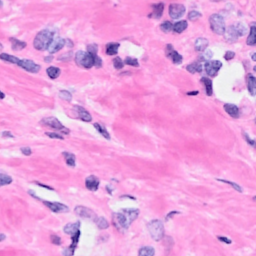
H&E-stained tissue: Breast